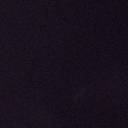
Screen state: off